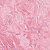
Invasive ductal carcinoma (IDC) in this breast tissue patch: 0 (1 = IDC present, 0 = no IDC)